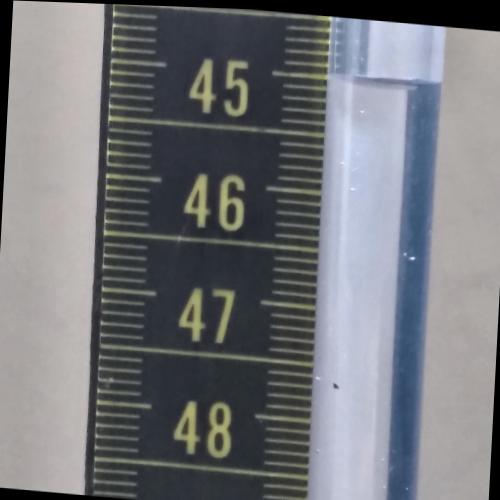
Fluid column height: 45.0 cm